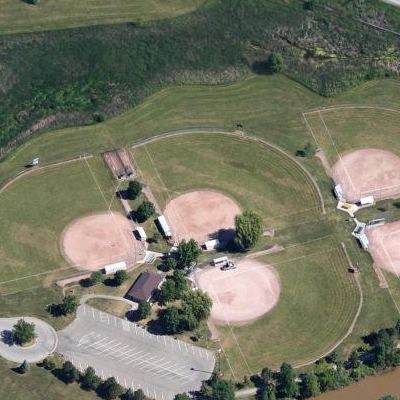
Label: Grass